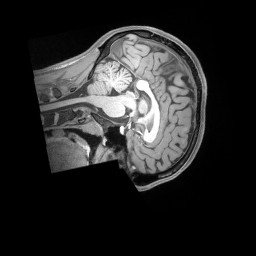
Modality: T1w
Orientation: sagittal
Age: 18
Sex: male
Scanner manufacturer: siemens
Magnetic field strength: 3 T
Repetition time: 2.53 s
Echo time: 0.00164 s